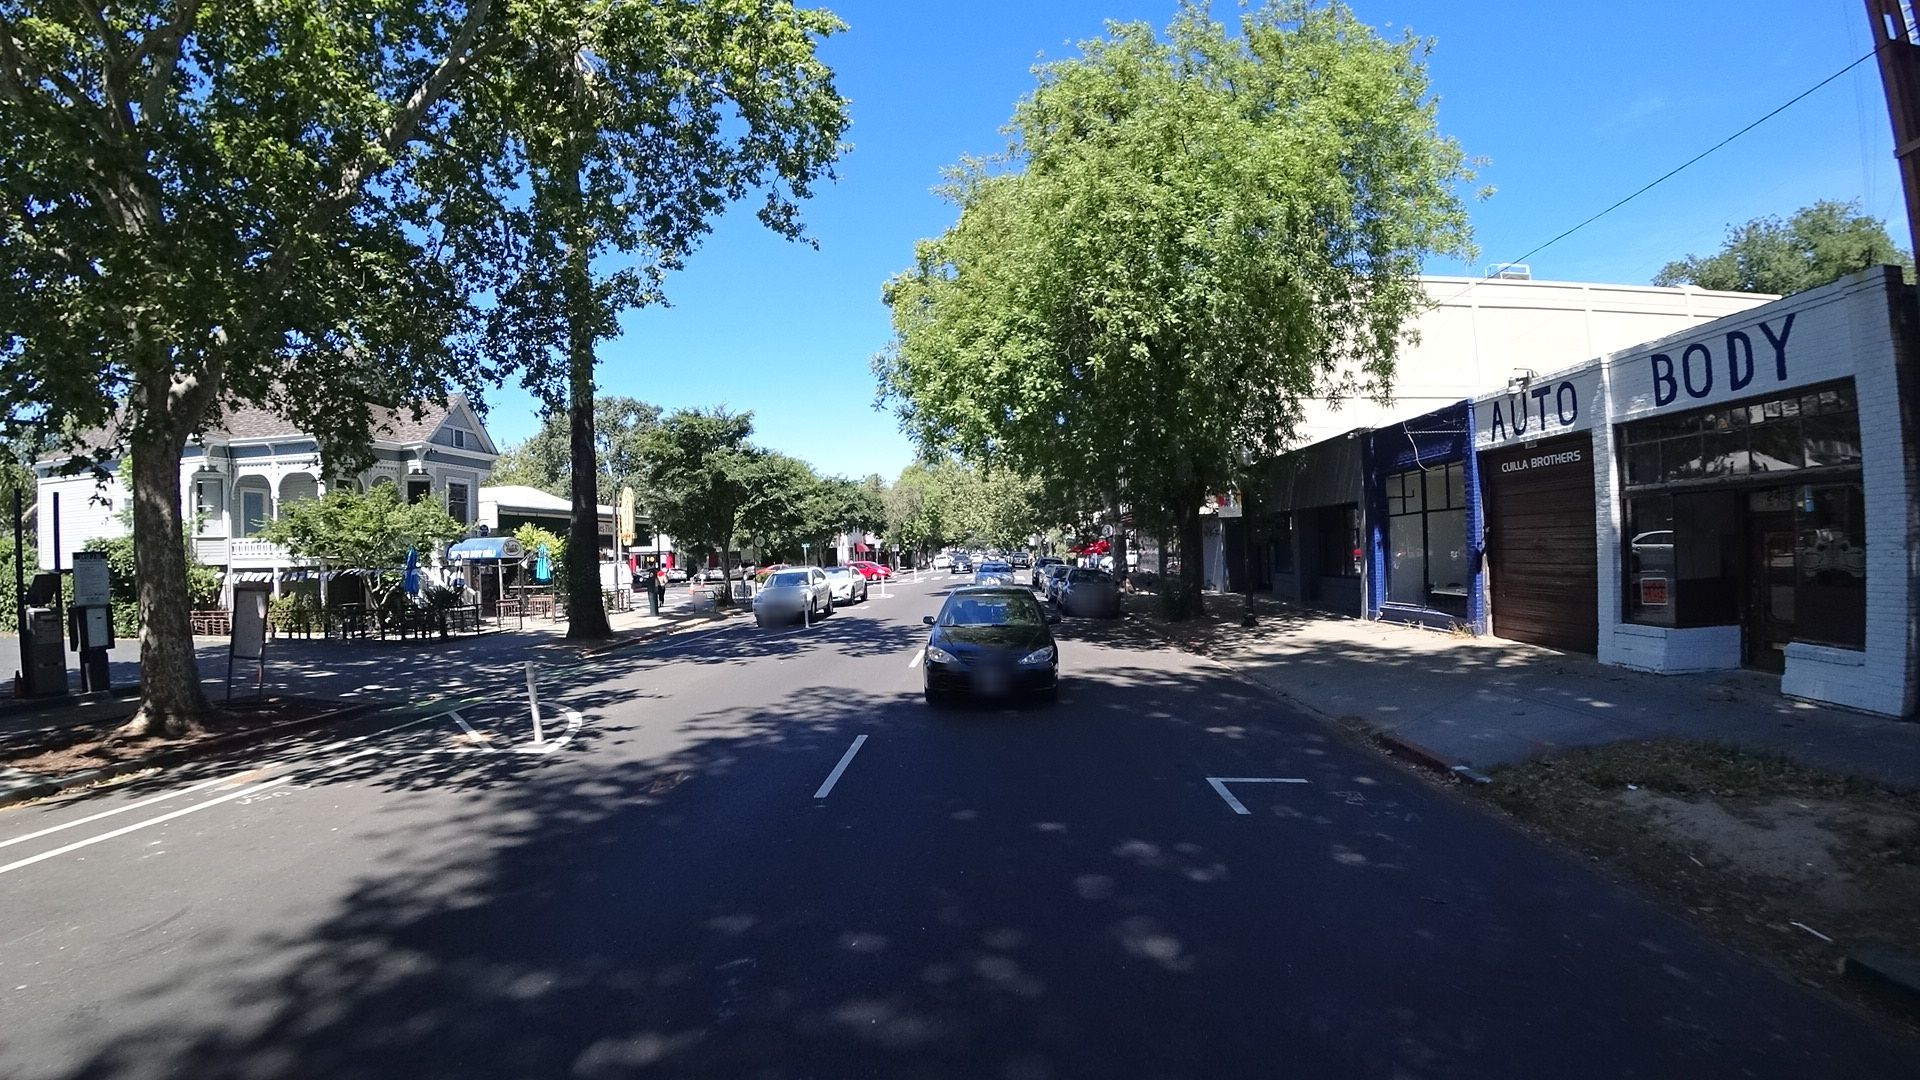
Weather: clear
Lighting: day
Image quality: good
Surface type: cycling surface
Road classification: secondary
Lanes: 2
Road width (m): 7'
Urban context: urban centre
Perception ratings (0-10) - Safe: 5.69, Lively: 9.24, Beautiful: 8.64, Boring: 1.39, Depressing: 1.16, Wealthy: 4.93